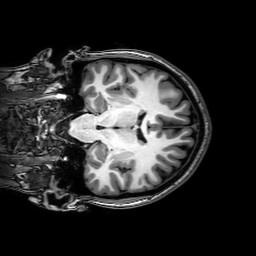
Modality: T1w
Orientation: coronal
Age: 20
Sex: female
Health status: healthy
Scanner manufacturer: philips
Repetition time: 0.008175 s
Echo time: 0.00374 s